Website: bh-photo
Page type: billing-address
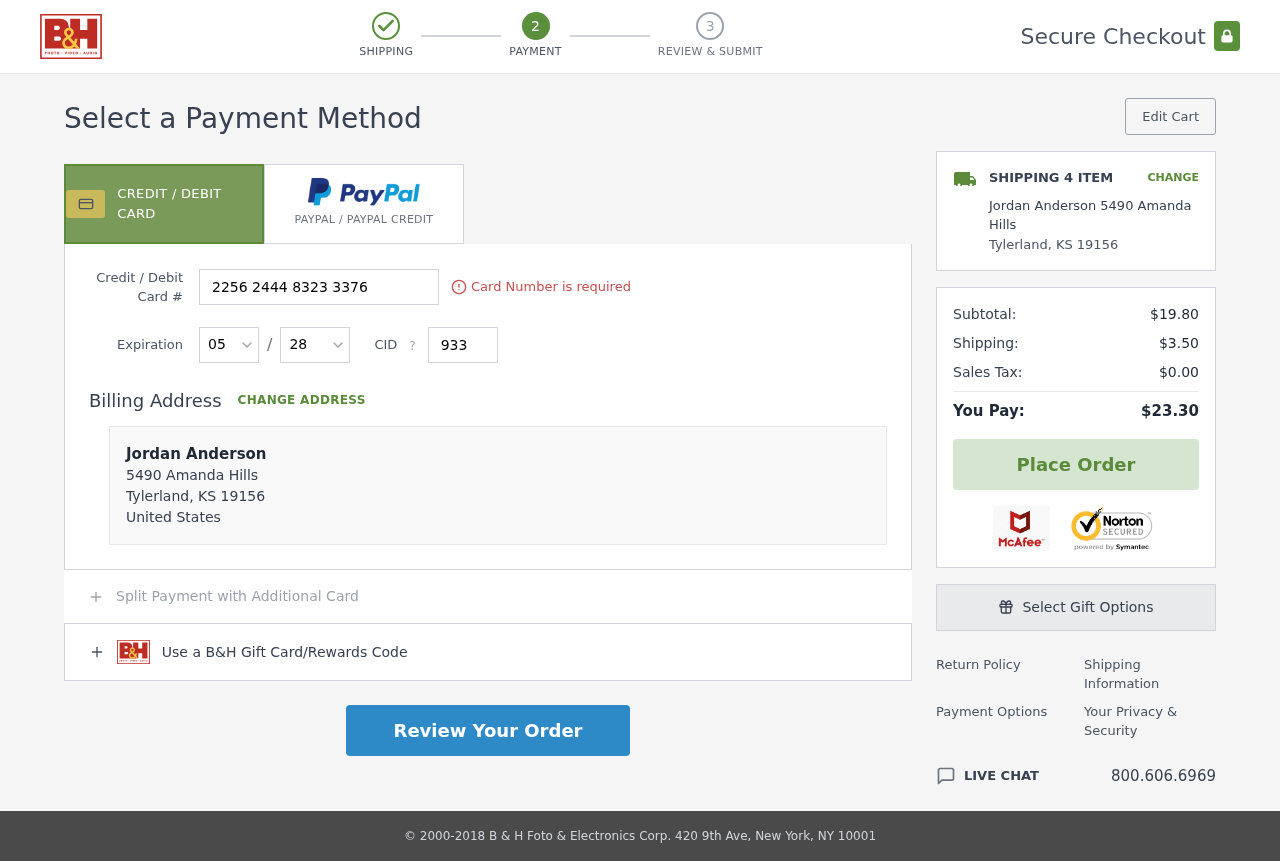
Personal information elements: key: PII_CARD_CVV
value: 933
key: PII_CARD_EXPIRY_MONTH
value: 05
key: PII_CARD_EXPIRY_YEAR
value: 28
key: PII_CARD_NUMBER
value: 2256 2444 8323 3376
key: PII_CITY
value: Tylerland
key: PII_COUNTRY
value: United States
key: PII_FULLNAME
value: Jordan Anderson
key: PII_FULLNAME2
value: Jordan Anderson
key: PII_POSTCODE
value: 19156
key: PII_STATE_ABBR
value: KS
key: PII_STREET
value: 5490 Amanda Hills
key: PII_POSTCODE_FULL
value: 19156
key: PII_POSTCODE_NUMERIC
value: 19156
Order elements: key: ORDER_NUM_ITEMS
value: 4
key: ORDER_SUBTOTAL
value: $19.80
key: ORDER_SHIPPING_COST
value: $3.50
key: ORDER_TAX
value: $0.00
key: ORDER_TOTAL
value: $23.30